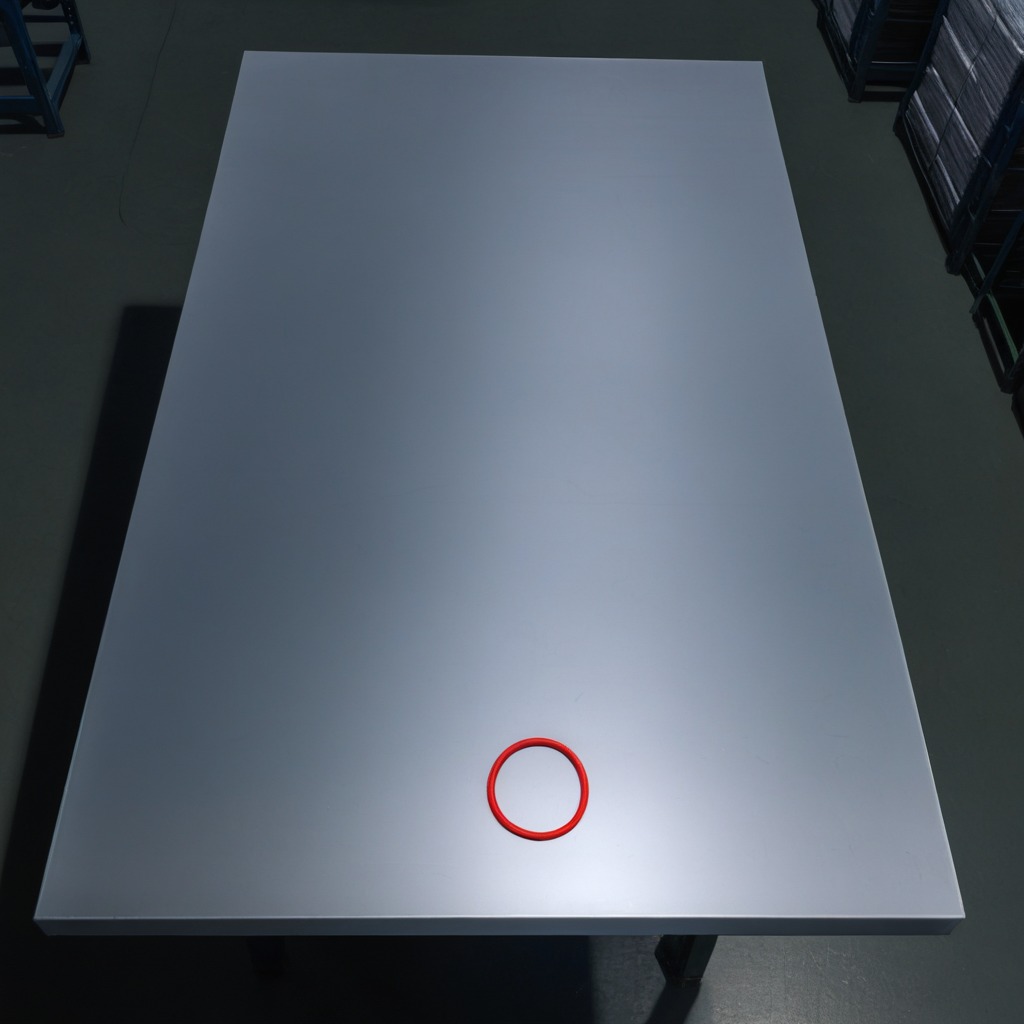
A rubber O-ring is lying on a clean empty table in a basement in the evening.